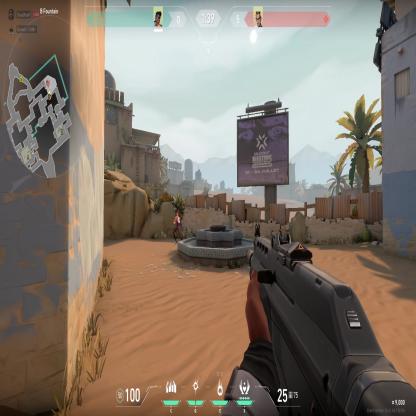
Label: enemy